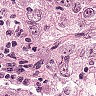
Metastatic tissue present: yes